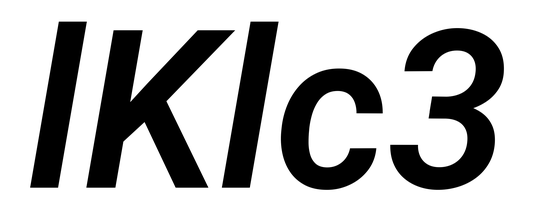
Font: Roboto-Italic_SemiBold_Italic